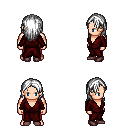
a pixel art fantasy rpg character, male body template, human, light skin, red robe, red pants, white long hairstyle, maroon shoes, four views (front, back, left, right), 2x2 character sprite sheet, small pixel art, hard edges, no anti-aliasing